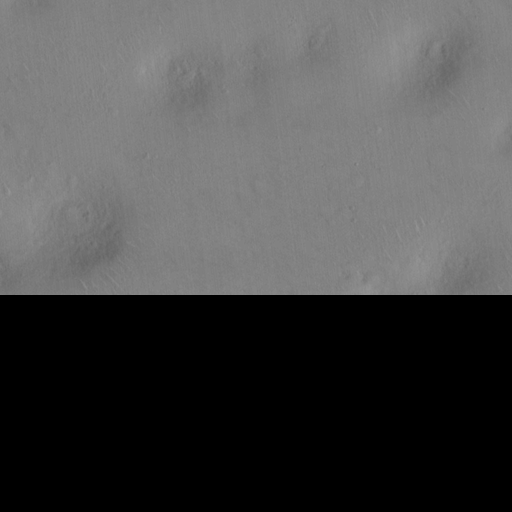
Classes present: Background, Cone